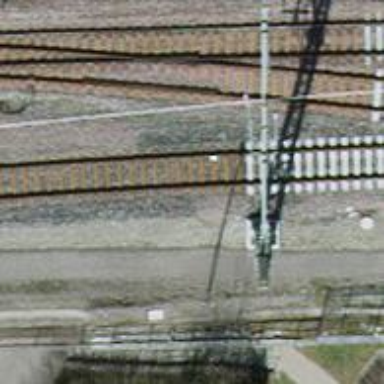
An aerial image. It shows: There is single track siding for servicing purposes.